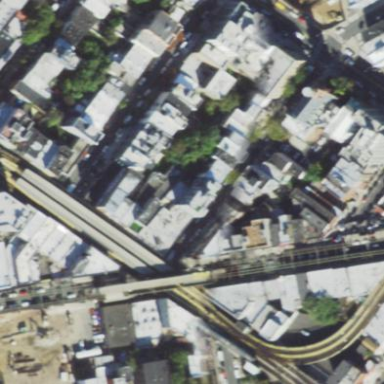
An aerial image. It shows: Shelter for public transport.